Question: I've a custom section header in my UITableView and I can't figure out why they are appearing bellow the UITableViewCell of the table. See the screenshots:

This is the code that creates the section header:
'''
- (UIView *)tableView:(UITableView *)tableView viewForHeaderInSection:(NSInteger)section {
NSString *sectionTitle = [self tableView:tableView titleForHeaderInSection:section];
if (sectionTitle == nil) {
return nil;
}
return [LojaInfoHeaderView lojaInfoHeaderForSection:section withTitle:sectionTitle opened:[self sectionIsOpen:section] andDelegate:self];
}
- (CGFloat)tableView:(UITableView *)tableView heightForHeaderInSection:(NSInteger)section {
return [LojaInfoHeaderView viewHeight];
}
'''
And the section's cell are inserted or deleted when the user touches the section header:
'''
- (void)lojaInfoHeader:(LojaInfoHeaderView *)lojaInfoHeader sectionDidOpen:(NSInteger)section {
NSArray *indexPathsToInsert = [self indexPathsForSection:section];
[self setSection:section open:YES];
[_tableView insertRowsAtIndexPaths:indexPathsToInsert withRowAnimation:UITableViewRowAnimationTop];
}
- (void)lojaInfoHeader:(LojaInfoHeaderView *)lojaInfoHeader sectionDidClose:(NSInteger)section {
NSArray *indexPathsToDelete = [self indexPathsForSection:section];
[self setSection:section open:NO];
[_tableView deleteRowsAtIndexPaths:indexPathsToDelete withRowAnimation:UITableViewRowAnimationTop];
}
'''
How can I make the section header appears above the cells? How to fix it?
These are the class methods I'm using:
'''
+ (CGFloat)viewHeight {
return 44.0;
}
+ (LojaInfoHeaderView *)lojaInfoHeaderForSection:(NSInteger)section withTitle:(NSString *)title opened:(BOOL)isOpen andDelegate:(id<LojaInfoHeaderDelegate>)delegate {
LojaInfoHeaderView *newHeader = [[[LojaInfoHeaderView alloc] initWithFrame:CGRectMake(0, 0, 320, 44)] autorelease];
newHeader.section = section;
[newHeader setTitle:title];
newHeader.delegate = delegate;
[newHeader setOpen:isOpen animated:NO];
return newHeader;
}
'''
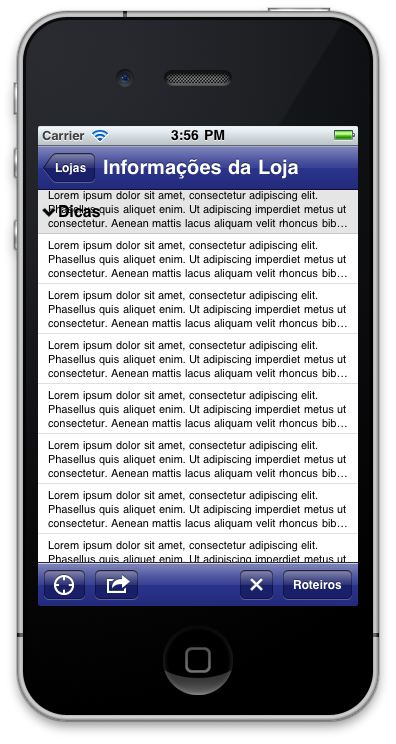
Answer: I found the problem. I was setting the backgroundColor using alpha (yeah, I can't believe I miss this).
Wrong code in initWithFrame:
'''
self.backgroundColor = [UIColor colorWithRed:0 green:0 blue:0 alpha:0.1];
'''
Correct code:
'''
self.backgroundColor = [UIColor colorWithRed:0.89 green:0.89 blue:0.89 alpha:1.0];
'''